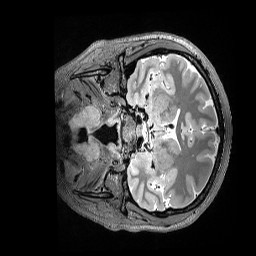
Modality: T2w
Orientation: coronal
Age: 28
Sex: female
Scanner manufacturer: siemens
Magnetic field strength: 3 T
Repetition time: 3.2 s
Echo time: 0.564 s